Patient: sex M, age 75
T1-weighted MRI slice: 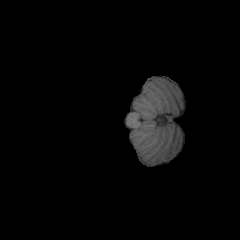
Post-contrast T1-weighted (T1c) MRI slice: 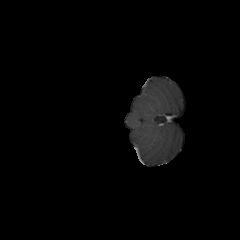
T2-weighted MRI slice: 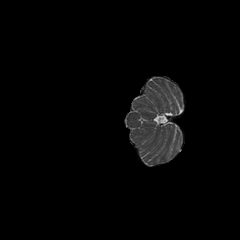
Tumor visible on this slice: no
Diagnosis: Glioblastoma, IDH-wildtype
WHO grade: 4